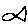
Label: fish